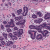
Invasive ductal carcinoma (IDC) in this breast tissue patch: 0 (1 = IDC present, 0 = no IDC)